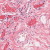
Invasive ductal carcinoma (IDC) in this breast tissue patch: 0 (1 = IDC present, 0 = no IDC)